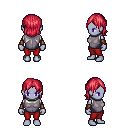
a pixel art fantasy rpg character, female body template, dark elf, purple skin, steel chest armor, red pants, ruby red long bangs hairstyle, cloth bracers, four views (front, back, left, right), 2x2 character sprite sheet, small pixel art, hard edges, no anti-aliasing